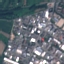
Land use / land cover class: Industrial